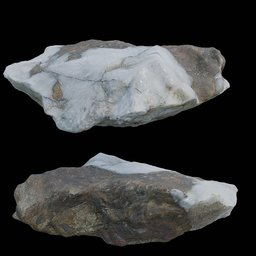
Label: nature